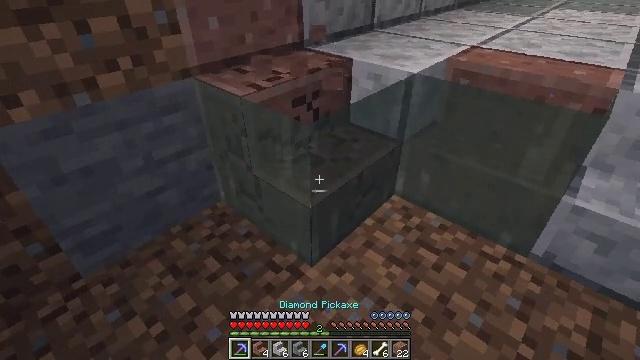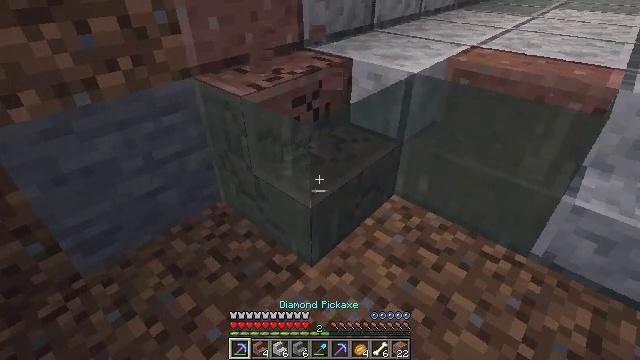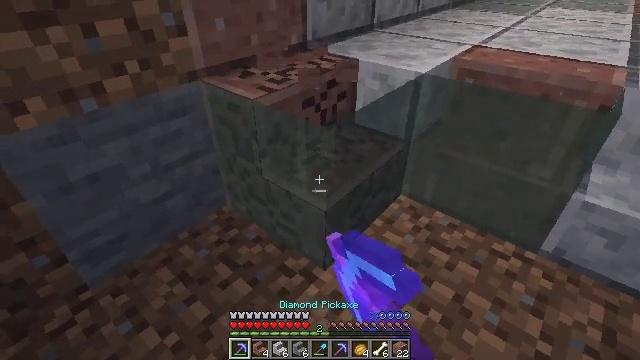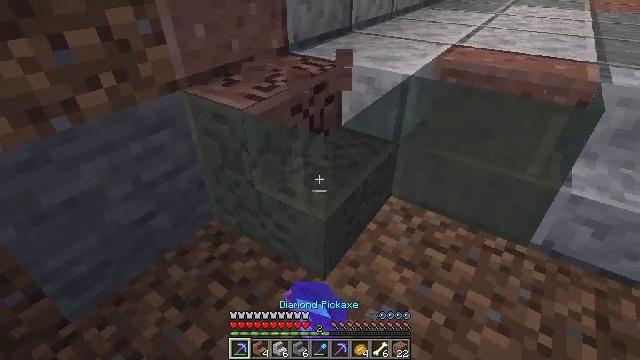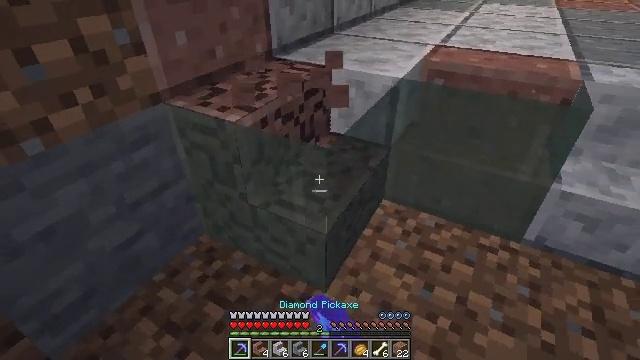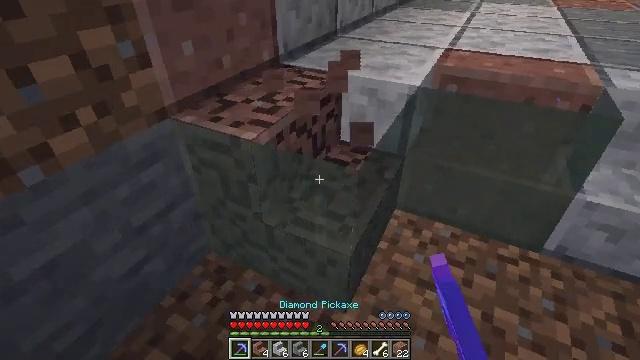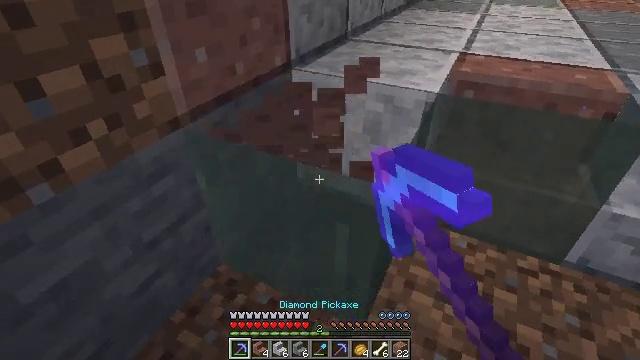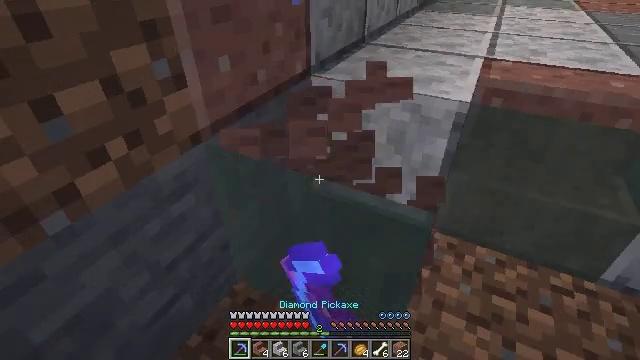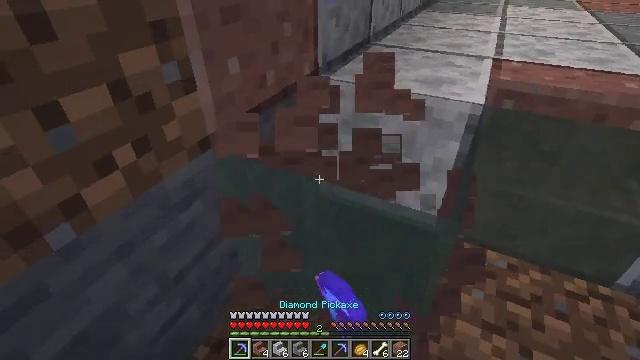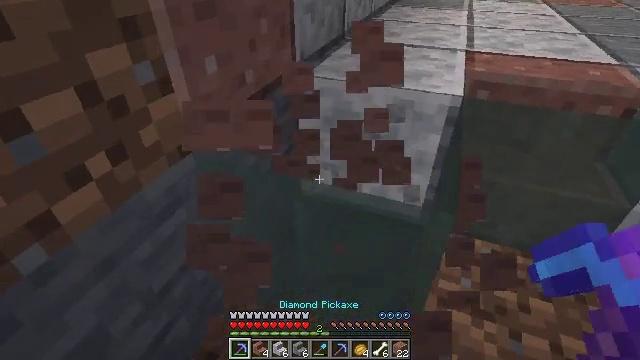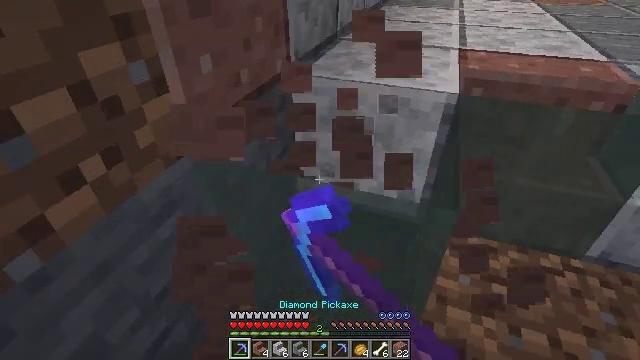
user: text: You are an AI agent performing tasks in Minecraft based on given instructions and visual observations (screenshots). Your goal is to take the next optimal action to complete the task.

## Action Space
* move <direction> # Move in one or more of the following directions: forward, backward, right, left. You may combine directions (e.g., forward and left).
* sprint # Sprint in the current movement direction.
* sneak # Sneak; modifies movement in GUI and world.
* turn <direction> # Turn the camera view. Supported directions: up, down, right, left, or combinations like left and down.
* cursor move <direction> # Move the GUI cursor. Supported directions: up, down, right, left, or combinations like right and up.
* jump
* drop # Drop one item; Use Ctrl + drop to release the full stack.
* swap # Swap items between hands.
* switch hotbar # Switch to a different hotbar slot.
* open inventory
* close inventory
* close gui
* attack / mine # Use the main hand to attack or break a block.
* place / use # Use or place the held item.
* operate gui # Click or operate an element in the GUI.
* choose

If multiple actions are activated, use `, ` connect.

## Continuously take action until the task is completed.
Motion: motion action
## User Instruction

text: Gather polished granite stairs from a structure.
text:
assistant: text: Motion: move left, attack / mine
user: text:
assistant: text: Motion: move forward and move left, turn right, attack / mine
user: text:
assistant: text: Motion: move forward and move left, turn right, attack / mine
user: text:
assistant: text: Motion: move forward and move left, turn right, attack / mine
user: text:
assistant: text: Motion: move forward and move left, turn right, attack / mine
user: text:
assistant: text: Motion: move forward and move left, attack / mine
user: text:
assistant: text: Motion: attack / mine
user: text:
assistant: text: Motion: attack / mine
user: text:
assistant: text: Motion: turn right, attack / mine
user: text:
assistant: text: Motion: turn right, attack / mine
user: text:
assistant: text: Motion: attack / mine